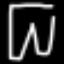
Label: pants